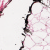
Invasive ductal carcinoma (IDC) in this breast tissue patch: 0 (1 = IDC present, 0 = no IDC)